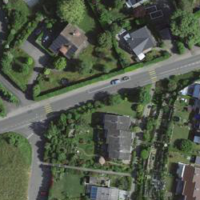
EUNIS habitat code: 54
Species observed at this site:
Corylus avellana